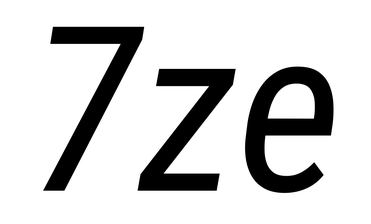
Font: Roboto-Italic_Condensed_Italic